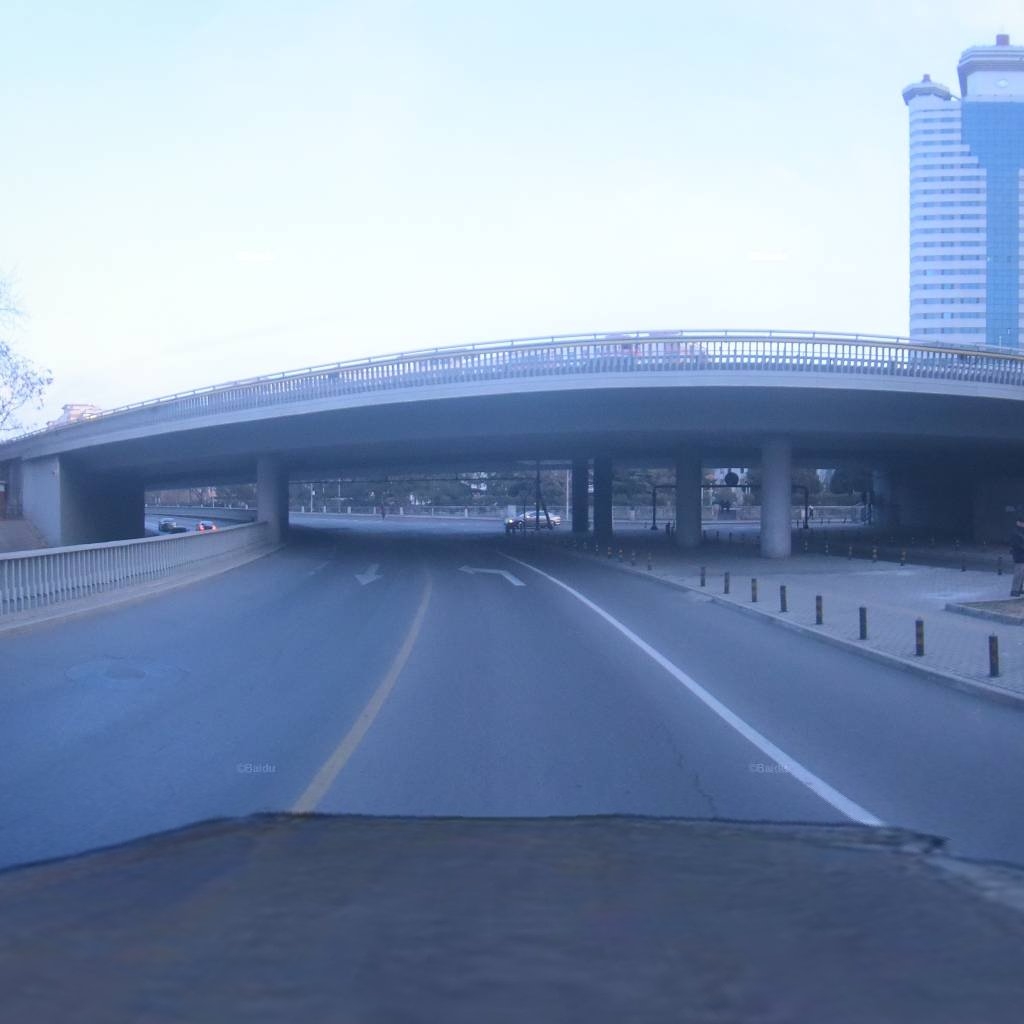
Region: Xicheng
Road damage annotations: manhole cover, longitudinal crack